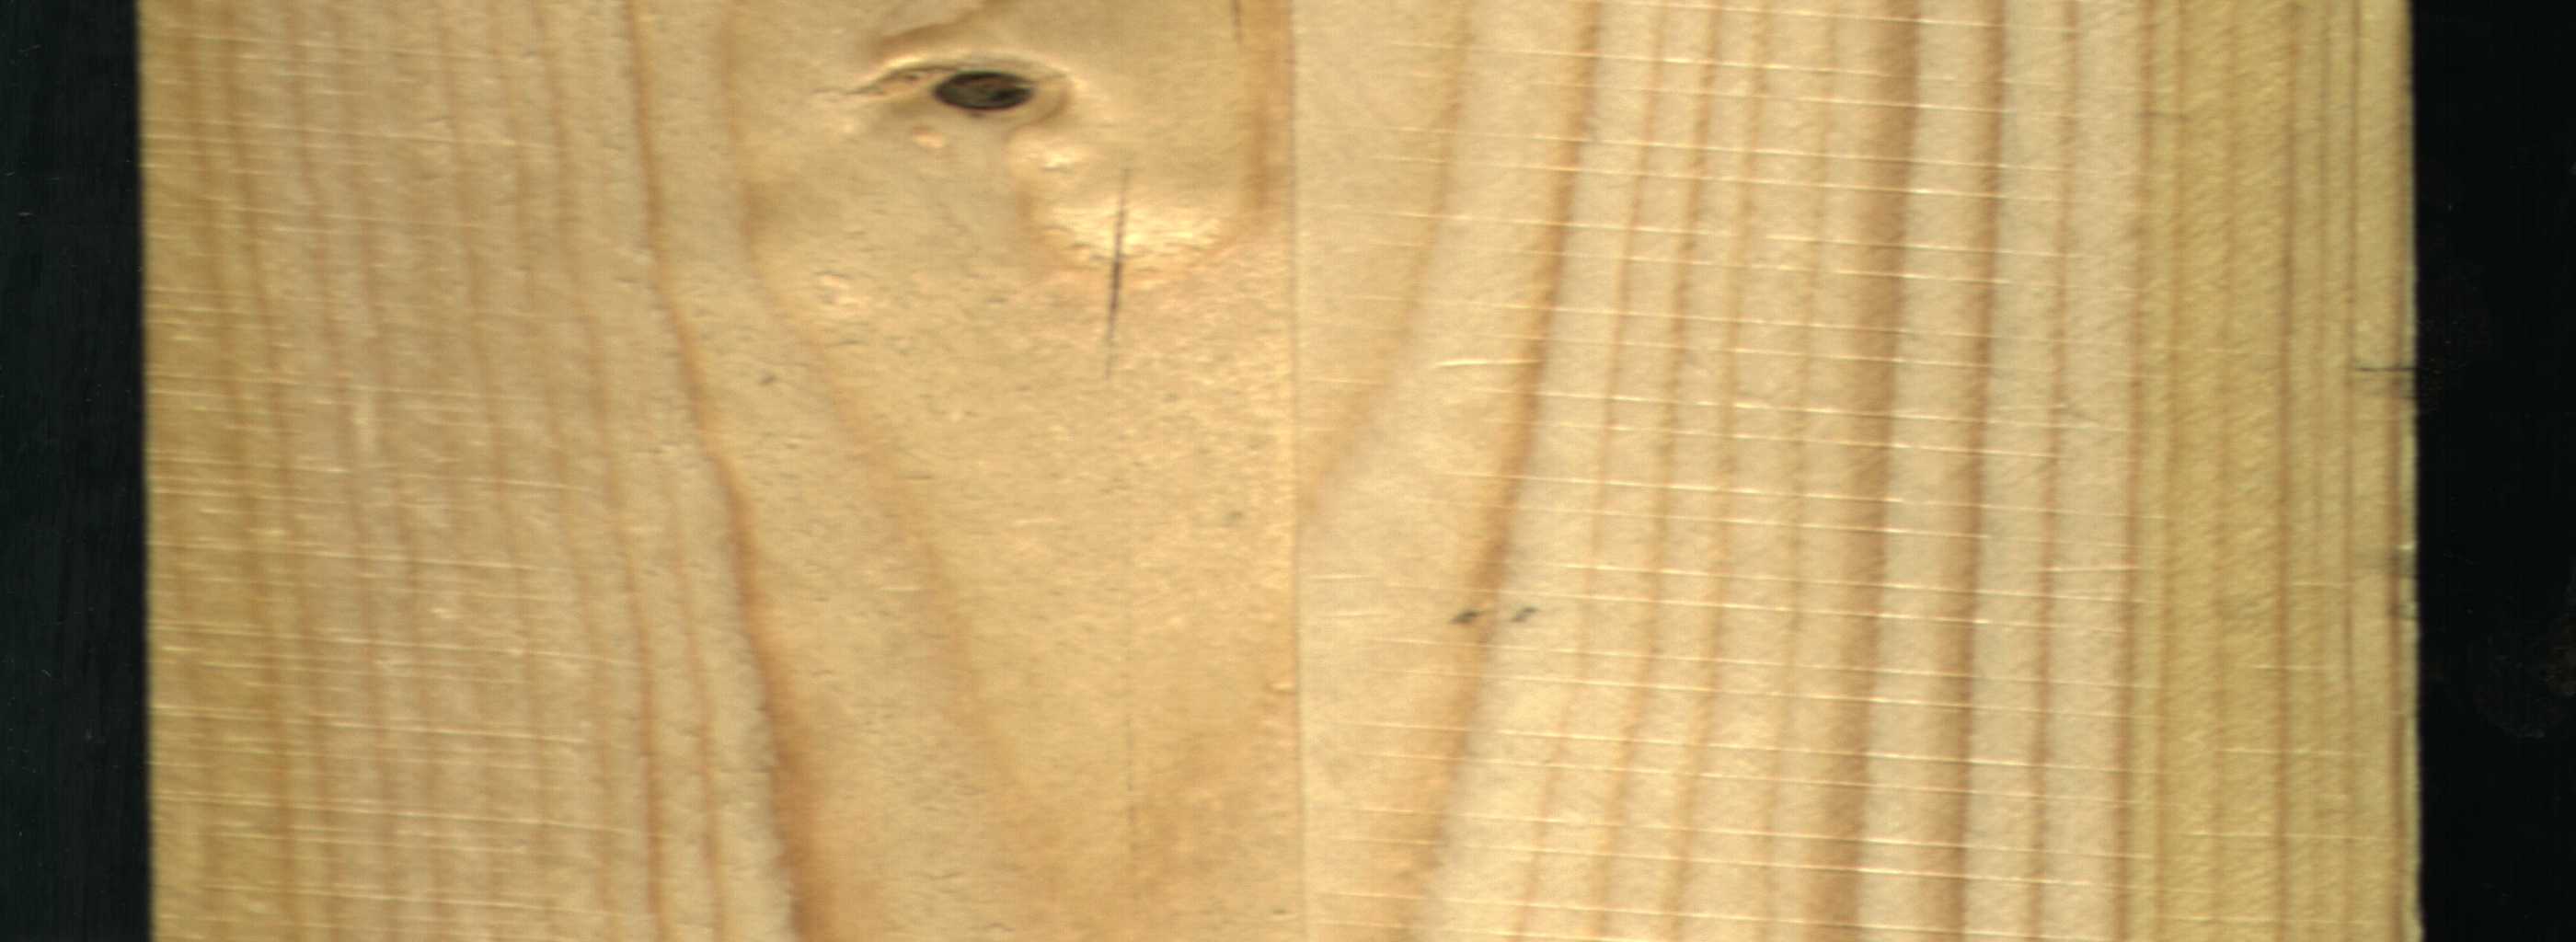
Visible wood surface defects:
Crack
Dead_Knot